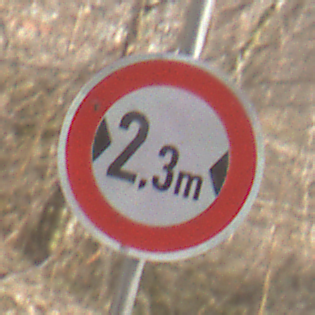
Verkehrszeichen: TatsaechlicheBreite2Komma3
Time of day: MorningAfternoon
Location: Outdoor (Nature)
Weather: Clear
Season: Winter
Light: Natural